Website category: phone
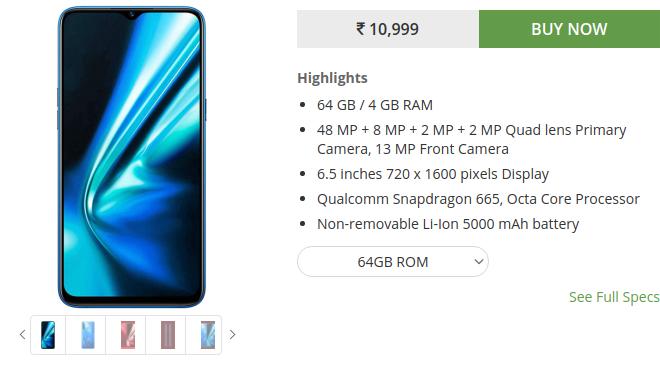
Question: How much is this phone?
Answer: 10,999

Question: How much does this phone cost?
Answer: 10,999

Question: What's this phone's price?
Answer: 10,999

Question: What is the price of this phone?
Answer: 10,999

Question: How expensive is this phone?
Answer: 10,999

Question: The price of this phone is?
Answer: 10,999

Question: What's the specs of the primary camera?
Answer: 48 MP + 8 MP + 2 MP + 2 MP Quad lens Primary Camera

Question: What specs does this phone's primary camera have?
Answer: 48 MP + 8 MP + 2 MP + 2 MP Quad lens Primary Camera

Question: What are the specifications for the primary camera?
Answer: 48 MP + 8 MP + 2 MP + 2 MP Quad lens Primary Camera

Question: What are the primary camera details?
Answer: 48 MP + 8 MP + 2 MP + 2 MP Quad lens Primary Camera

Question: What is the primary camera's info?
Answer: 48 MP + 8 MP + 2 MP + 2 MP Quad lens Primary Camera

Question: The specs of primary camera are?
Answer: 48 MP + 8 MP + 2 MP + 2 MP Quad lens Primary Camera

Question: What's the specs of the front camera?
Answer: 13 MP Front Camera

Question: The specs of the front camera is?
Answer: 13 MP Front Camera

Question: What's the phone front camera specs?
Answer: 13 MP Front Camera

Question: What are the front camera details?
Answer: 13 MP Front Camera

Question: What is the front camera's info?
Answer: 13 MP Front Camera

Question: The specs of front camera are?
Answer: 13 MP Front Camera

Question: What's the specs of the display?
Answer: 6.5 inches 720 x 1600 pixels Display

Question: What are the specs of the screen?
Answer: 6.5 inches 720 x 1600 pixels Display

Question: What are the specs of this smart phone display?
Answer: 6.5 inches 720 x 1600 pixels Display

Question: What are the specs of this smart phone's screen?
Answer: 6.5 inches 720 x 1600 pixels Display

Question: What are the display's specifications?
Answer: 6.5 inches 720 x 1600 pixels Display

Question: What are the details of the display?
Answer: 6.5 inches 720 x 1600 pixels Display

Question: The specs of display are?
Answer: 6.5 inches 720 x 1600 pixels Display

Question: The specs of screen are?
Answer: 6.5 inches 720 x 1600 pixels Display

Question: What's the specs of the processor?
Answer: Qualcomm Snapdragon 665, Octa Core Processor

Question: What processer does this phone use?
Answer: Qualcomm Snapdragon 665, Octa Core Processor

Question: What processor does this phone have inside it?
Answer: Qualcomm Snapdragon 665, Octa Core Processor

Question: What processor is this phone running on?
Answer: Qualcomm Snapdragon 665, Octa Core Processor

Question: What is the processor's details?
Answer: Qualcomm Snapdragon 665, Octa Core Processor

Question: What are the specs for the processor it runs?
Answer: Qualcomm Snapdragon 665, Octa Core Processor

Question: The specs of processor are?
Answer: Qualcomm Snapdragon 665, Octa Core Processor

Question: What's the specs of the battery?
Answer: Non-removable Li-Ion 5000 mAh battery

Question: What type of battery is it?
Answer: Non-removable Li-Ion 5000 mAh battery

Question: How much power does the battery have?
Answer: Non-removable Li-Ion 5000 mAh battery

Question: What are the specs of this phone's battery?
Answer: Non-removable Li-Ion 5000 mAh battery

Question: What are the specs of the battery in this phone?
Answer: Non-removable Li-Ion 5000 mAh battery

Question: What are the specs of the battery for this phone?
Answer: Non-removable Li-Ion 5000 mAh battery

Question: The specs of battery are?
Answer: Non-removable Li-Ion 5000 mAh battery